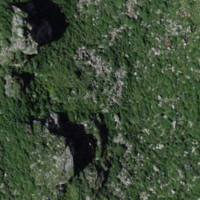
EUNIS habitat code: 26
Species observed at this site:
Prunella collaris